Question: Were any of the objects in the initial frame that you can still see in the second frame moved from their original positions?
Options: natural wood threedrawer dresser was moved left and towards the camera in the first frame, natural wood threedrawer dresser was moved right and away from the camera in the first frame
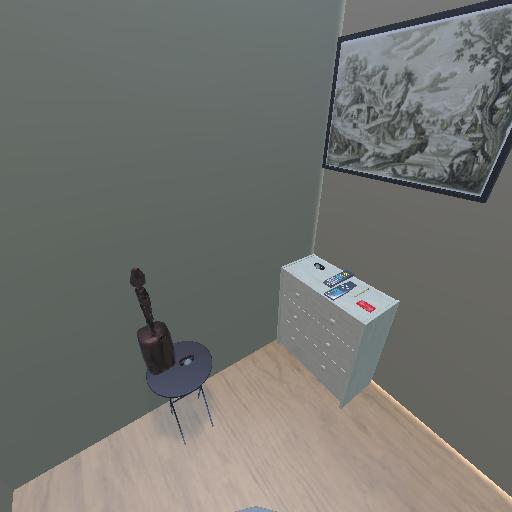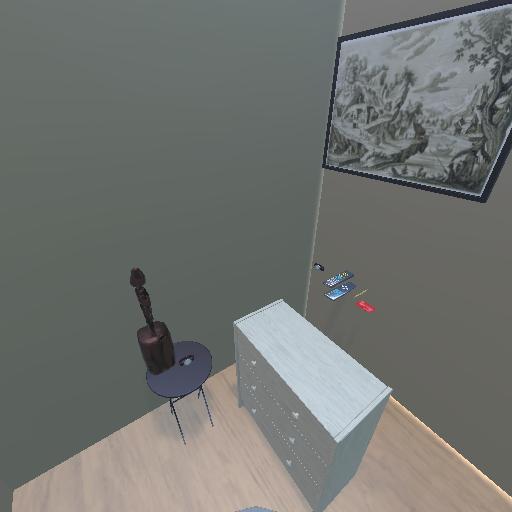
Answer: natural wood threedrawer dresser was moved left and towards the camera in the first frame